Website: macys
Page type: gifting
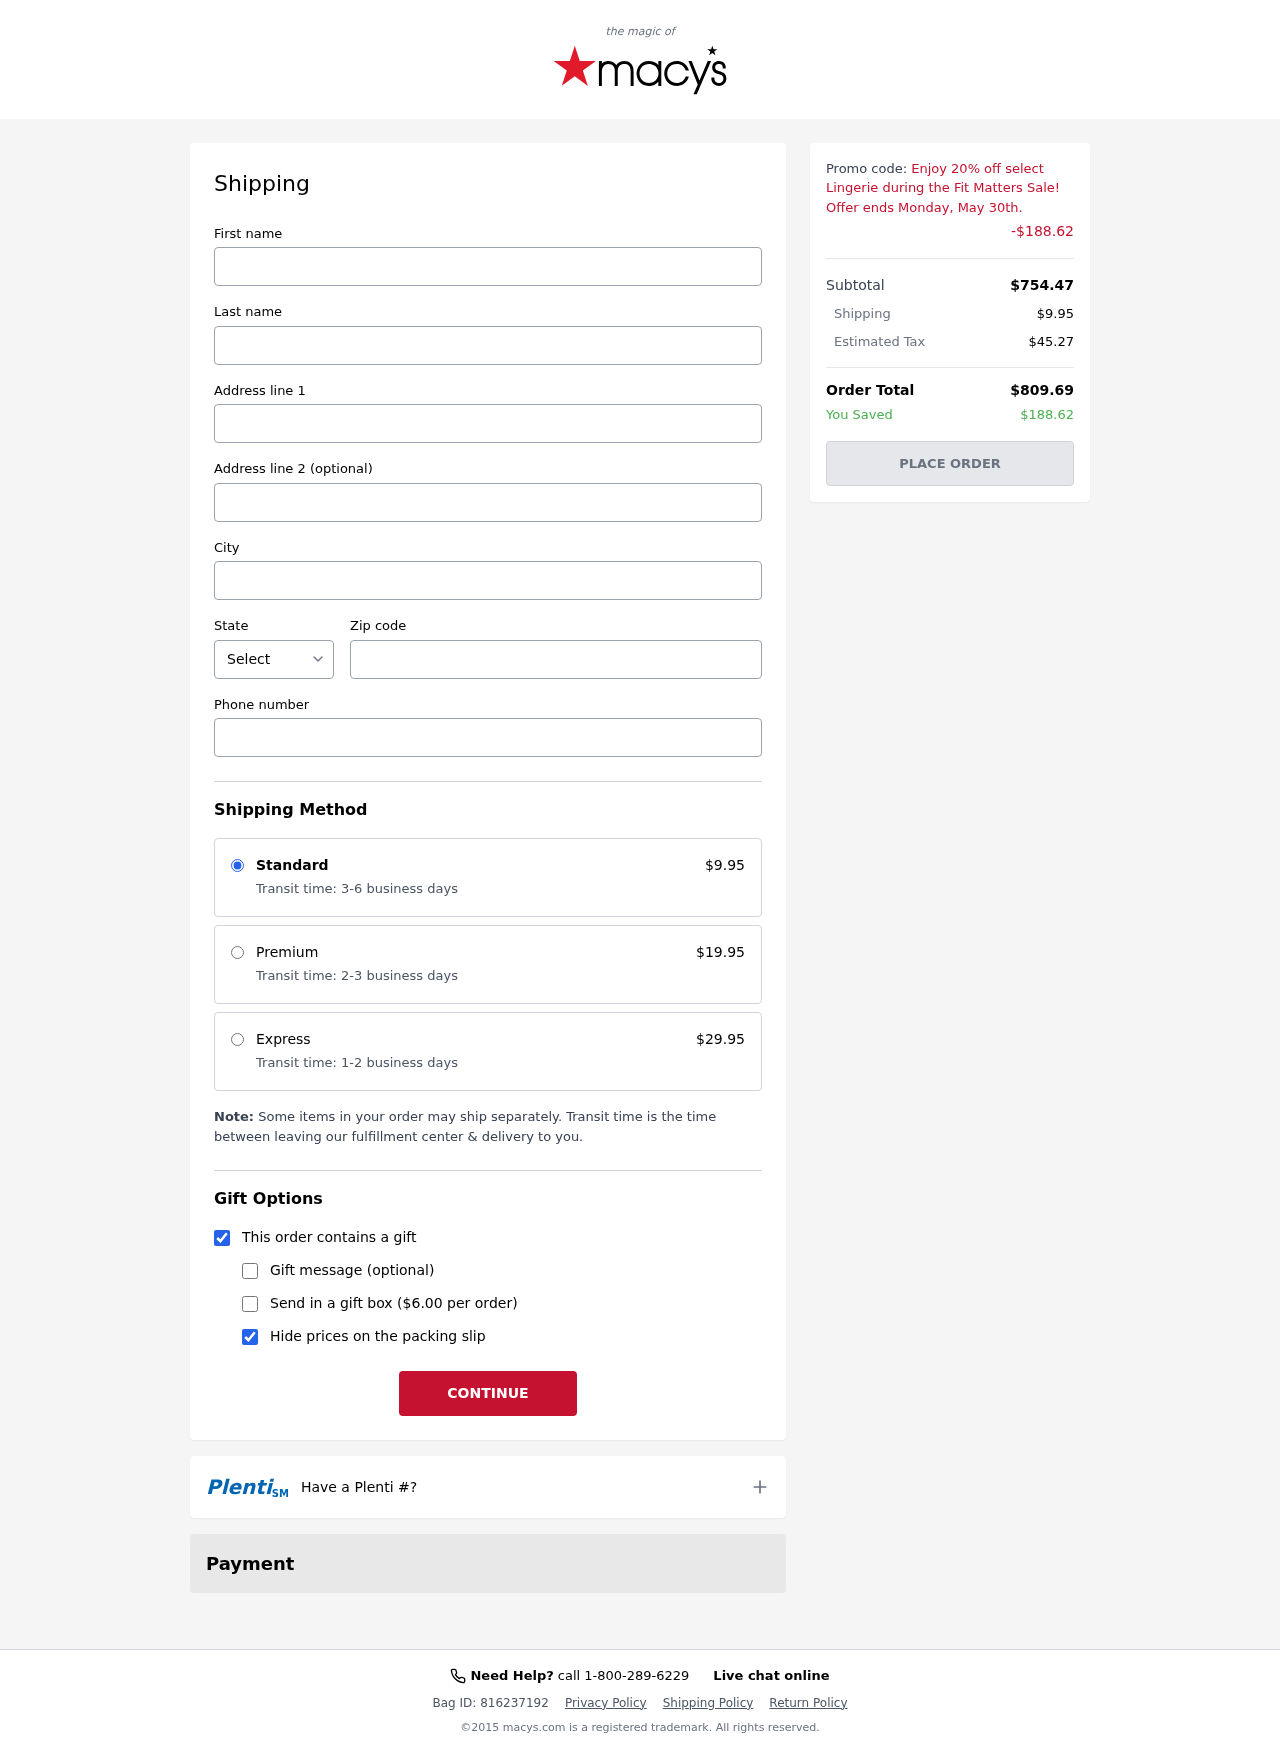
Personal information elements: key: PII_CITY
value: Allisonville
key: PII_FIRSTNAME
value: Anne
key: PII_LASTNAME
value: Warren
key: PII_PHONE
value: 4149141127
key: PII_POSTCODE
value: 43267
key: PII_STATE_ABBR
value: FL
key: PII_STREET
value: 1663 Christopher Spurs
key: PII_STREET2
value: Apt. 692
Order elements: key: ORDER_SHIPPING_COST
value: $9.95
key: ORDER_DISCOUNT
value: -$188.62
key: ORDER_SUBTOTAL
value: $754.47
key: ORDER_TAX
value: $45.27
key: ORDER_TOTAL
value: $809.69
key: ORDER_SAVINGS
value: $188.62